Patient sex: M
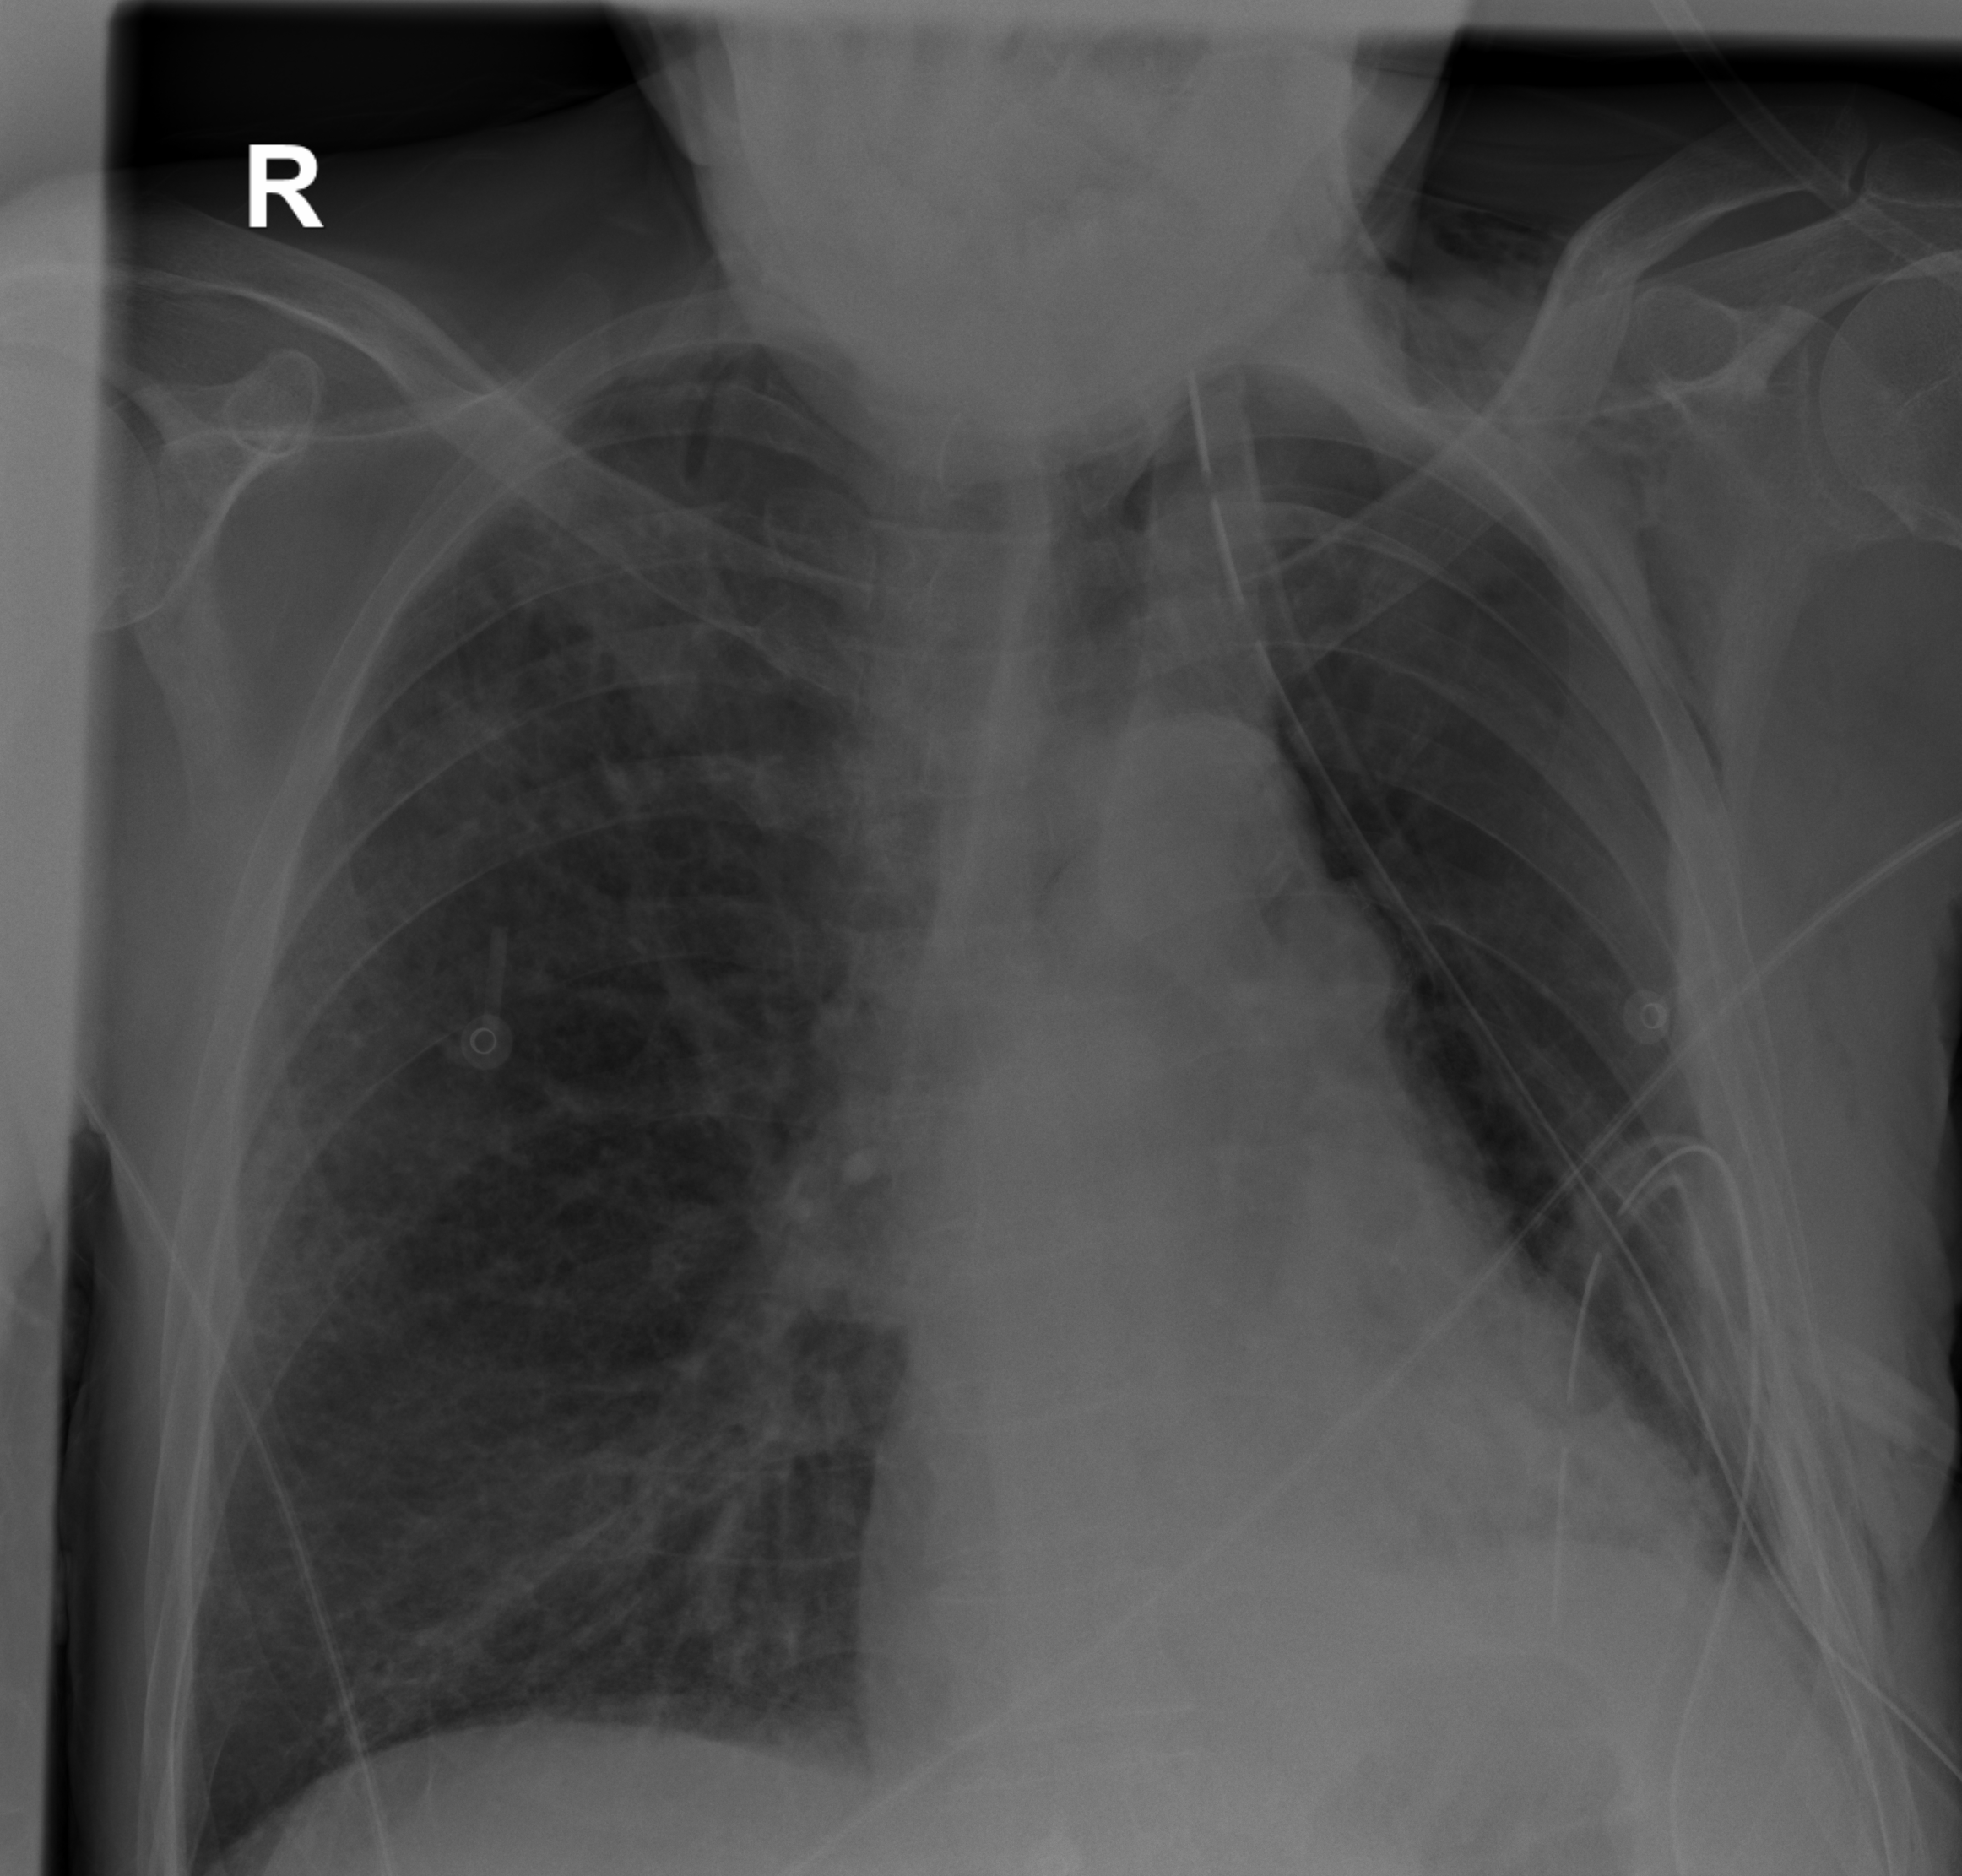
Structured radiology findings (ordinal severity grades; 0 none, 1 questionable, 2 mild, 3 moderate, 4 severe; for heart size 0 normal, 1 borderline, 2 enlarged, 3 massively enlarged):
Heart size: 2
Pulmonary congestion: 2
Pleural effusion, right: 0
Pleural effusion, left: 0
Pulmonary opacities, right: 0
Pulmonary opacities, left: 0
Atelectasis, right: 0
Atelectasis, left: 0